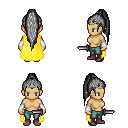
a pixel art fantasy rpg character, female body template, human, tanned skin, yellow cape, teal pants, gray extra-long topknot hairstyle, silver tiara, white cloth bracers, maroon shoes, dagger, four views (front, back, left, right), 2x2 character sprite sheet, small pixel art, hard edges, no anti-aliasing